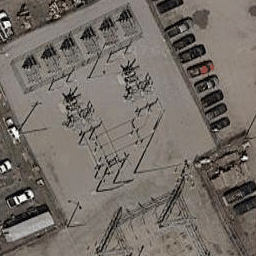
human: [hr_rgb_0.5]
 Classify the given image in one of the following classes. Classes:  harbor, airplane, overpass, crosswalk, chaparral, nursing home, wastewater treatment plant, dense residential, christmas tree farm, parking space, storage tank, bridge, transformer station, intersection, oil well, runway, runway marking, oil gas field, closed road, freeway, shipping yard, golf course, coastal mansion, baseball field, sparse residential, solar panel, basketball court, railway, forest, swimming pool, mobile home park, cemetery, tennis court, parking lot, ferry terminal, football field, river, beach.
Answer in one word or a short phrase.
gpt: transformer station